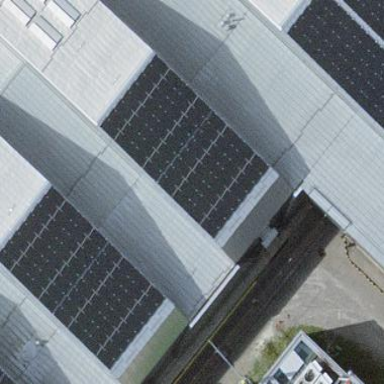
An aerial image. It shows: Solar photovoltaic panel generator.